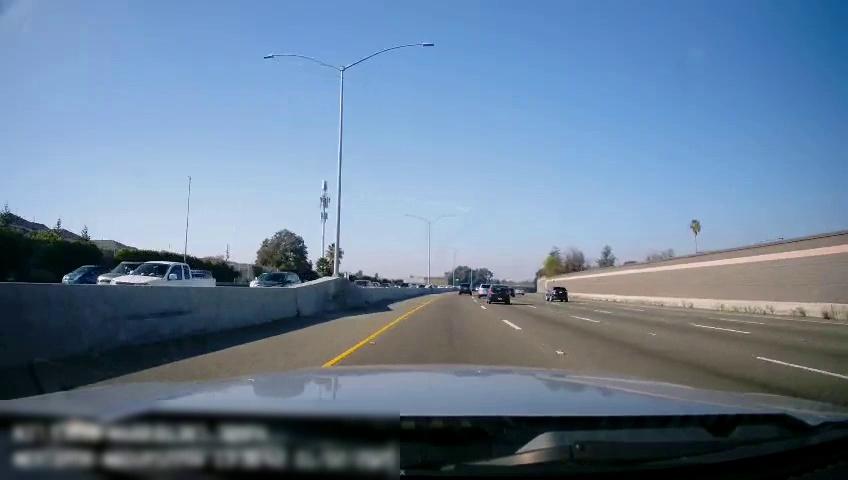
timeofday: Day
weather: Sunny
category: Drivable Space
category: Vehicles | Car
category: Vehicles | Truck
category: Vehicles | Car
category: Vehicles | Car
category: Vehicles | SUV
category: Vehicles | Truck
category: Vehicles | SUV
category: Vehicles | SUV
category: Vehicles | SUV
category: Vehicles | SUV
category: Lanes | Current Lane
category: Lanes | Current Lane
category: Lanes | Alternate Lane
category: Lanes | Alternate Lane
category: Lanes | Alternate Lane
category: Lanes | Alternate Lane